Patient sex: M
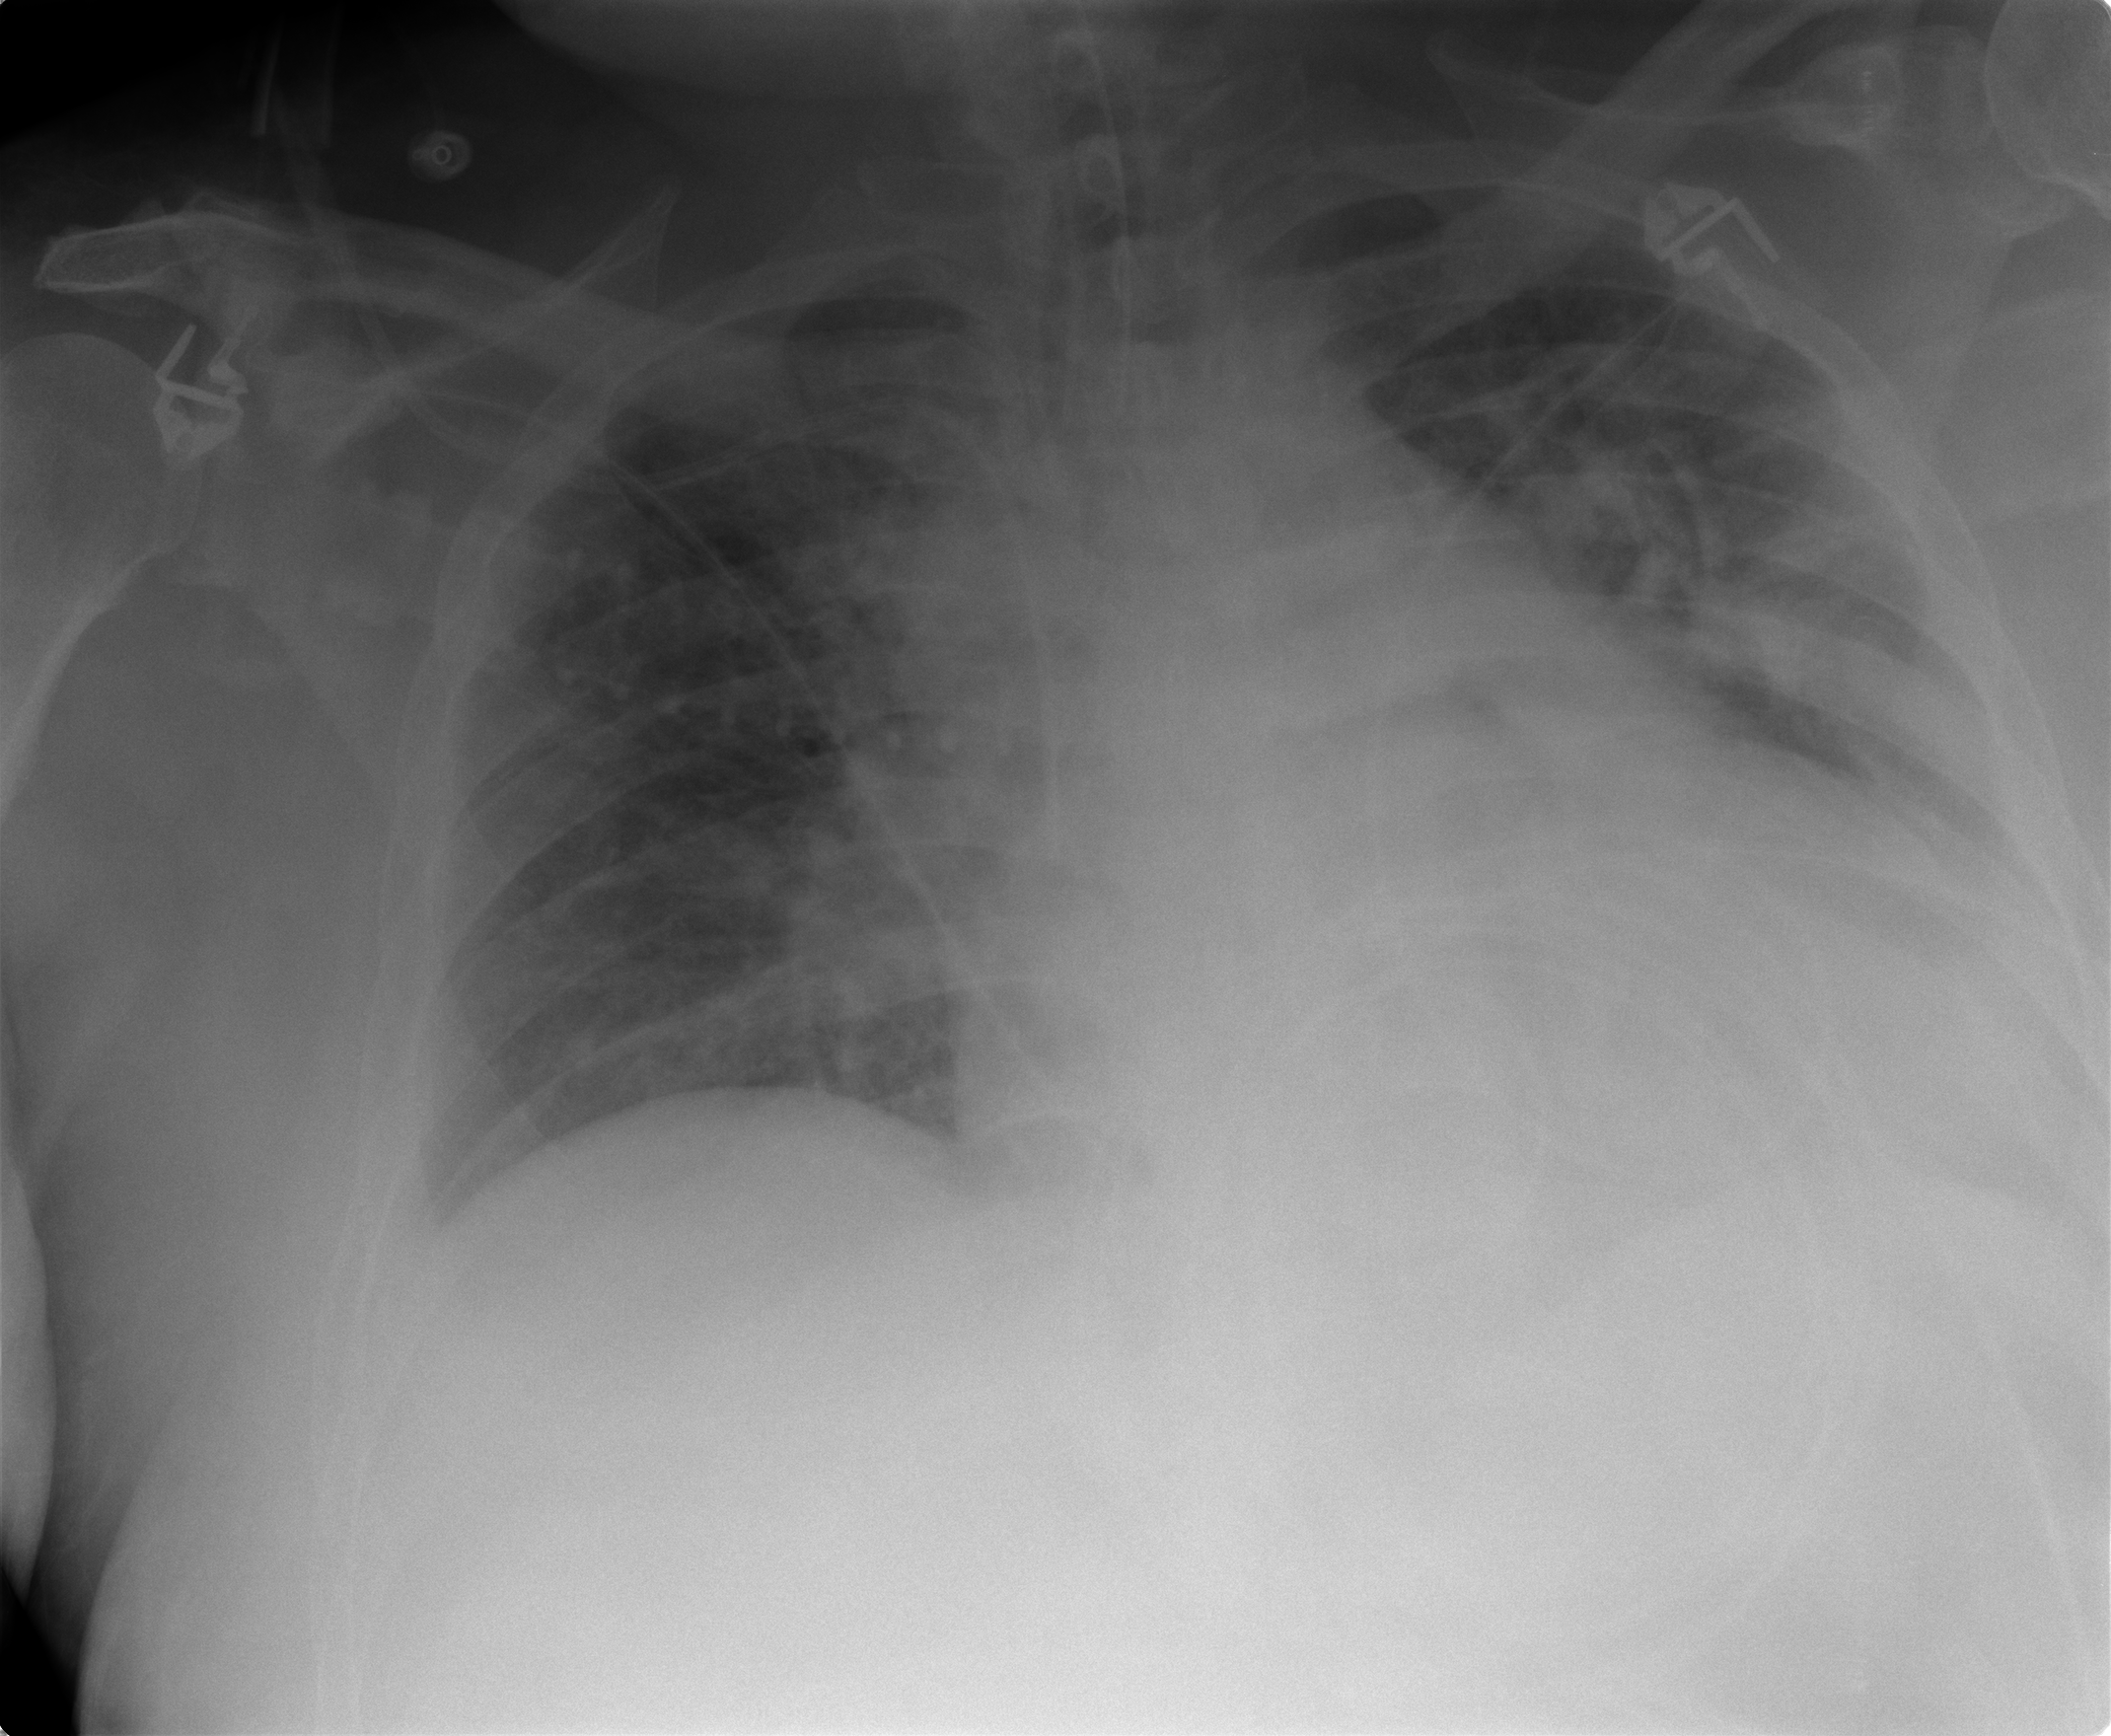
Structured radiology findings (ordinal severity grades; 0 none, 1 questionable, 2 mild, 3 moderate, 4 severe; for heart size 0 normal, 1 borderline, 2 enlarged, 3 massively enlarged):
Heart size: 3
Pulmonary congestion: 3
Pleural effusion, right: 0
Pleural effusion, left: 0
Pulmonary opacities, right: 0
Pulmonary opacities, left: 2
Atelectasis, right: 2
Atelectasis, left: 2